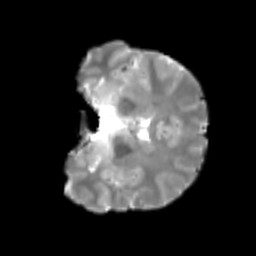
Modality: T2w
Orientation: coronal
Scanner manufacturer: siemens
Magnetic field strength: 3 T
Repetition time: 4 s
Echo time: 0.0594 s